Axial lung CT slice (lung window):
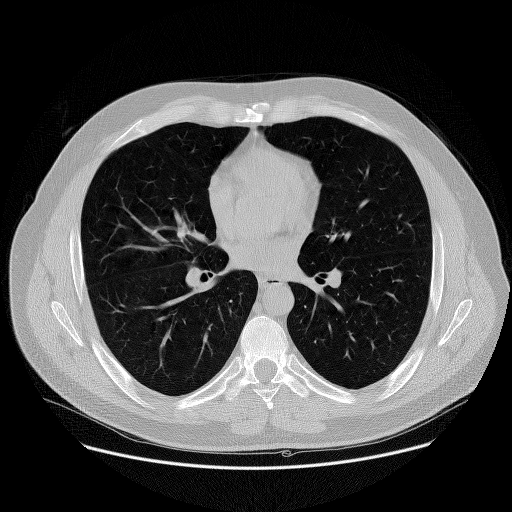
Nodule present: no